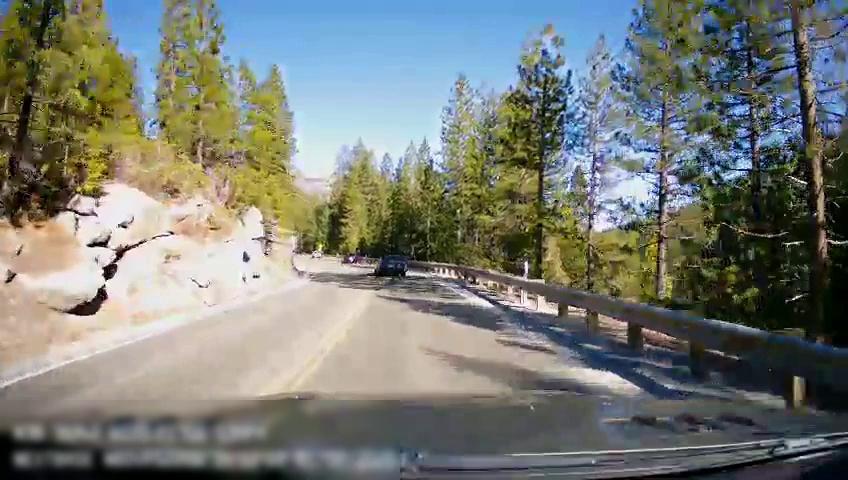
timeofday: Day
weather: Sunny
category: Drivable Space
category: Vehicles | Car
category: Vehicles | Car
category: Lanes | Opposite Lane
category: Lanes | Opposite Lane
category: Lanes | Current Lane